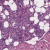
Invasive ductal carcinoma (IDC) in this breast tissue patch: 1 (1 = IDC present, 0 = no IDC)